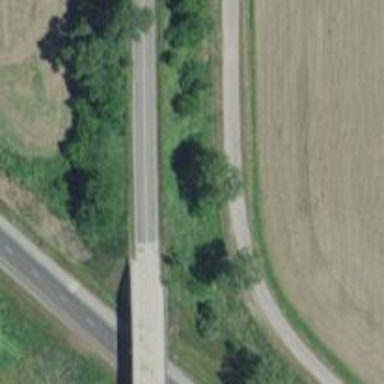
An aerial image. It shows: Tertiary road with bridge.